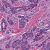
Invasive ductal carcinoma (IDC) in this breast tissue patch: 1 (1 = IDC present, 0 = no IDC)